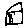
Label: house